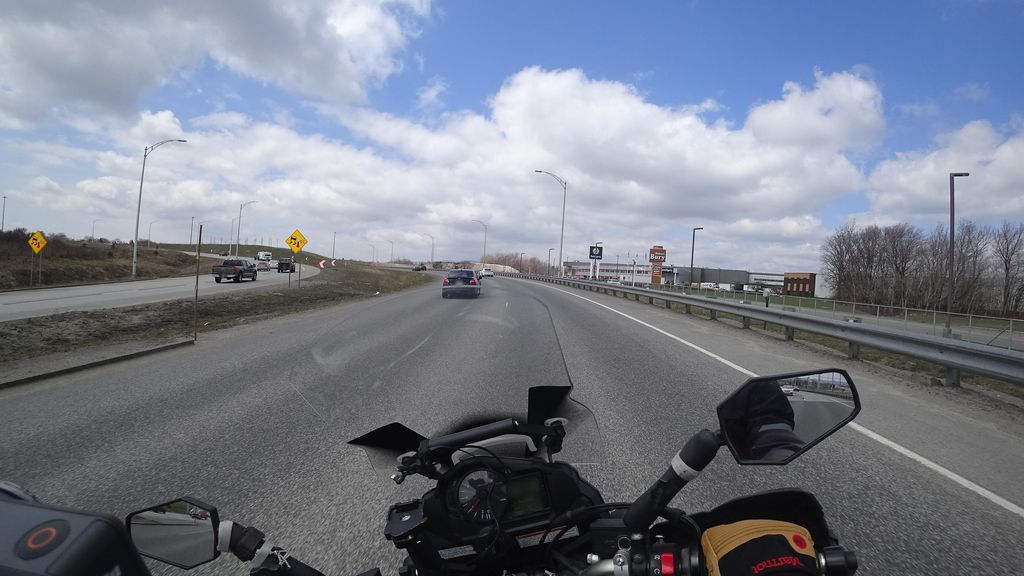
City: quebec_city